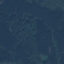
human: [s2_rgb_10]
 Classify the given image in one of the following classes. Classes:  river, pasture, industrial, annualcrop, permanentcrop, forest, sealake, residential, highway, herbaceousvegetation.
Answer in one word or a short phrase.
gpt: Forest